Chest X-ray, PA view. Patient: 17 years old, sex F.
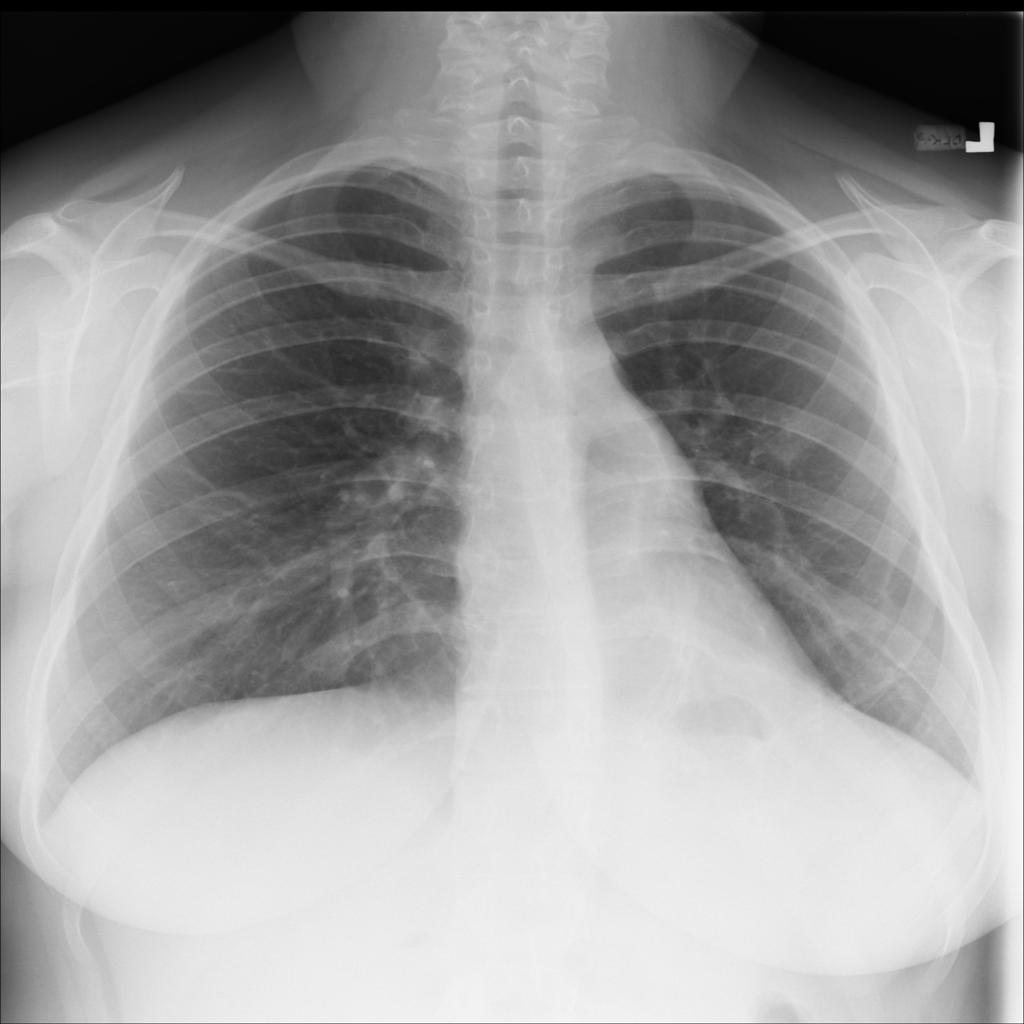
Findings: Atelectasis